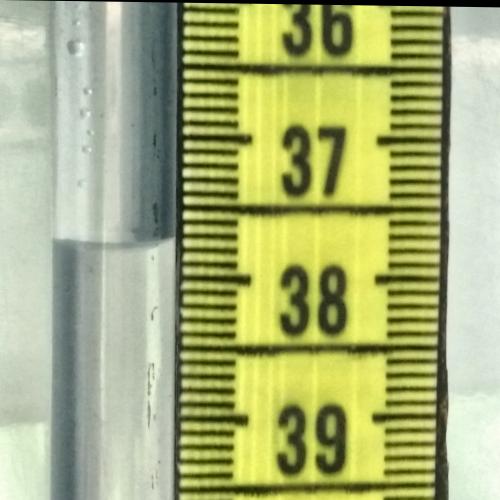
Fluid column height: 37.7 cm